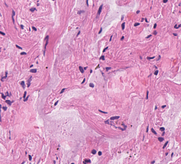
Tumor epithelial tissue: no
Tumor-associated stroma tissue: no
Normal tissue: yes